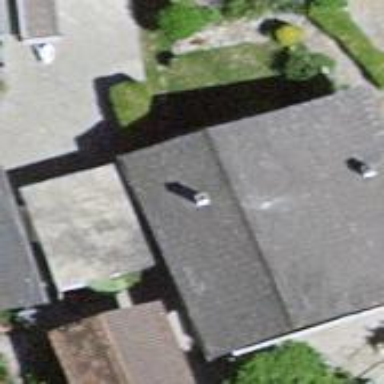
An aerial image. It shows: Simple house.